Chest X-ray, PA view. Patient: 69 years old, sex M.
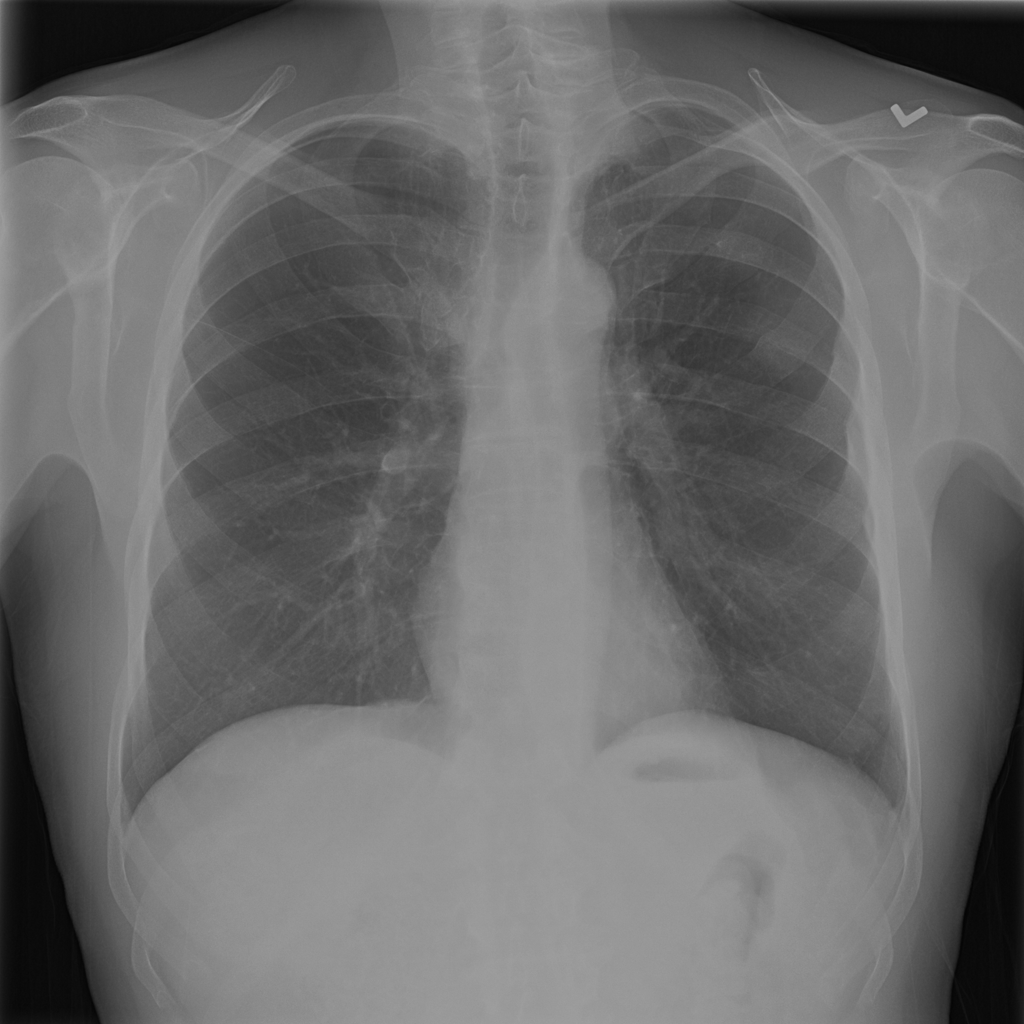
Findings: No Finding